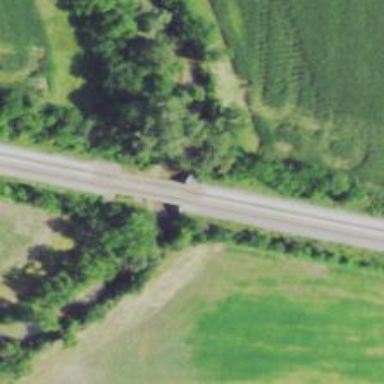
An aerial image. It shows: Bridge over railway line.